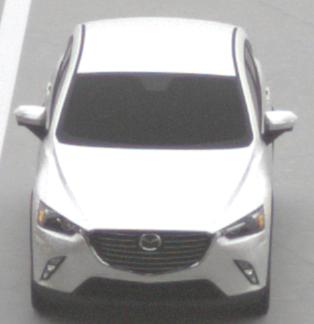
Make: Mazda
Model: CX-3 SKYACTIV-G 120
Detailed model: CX-3 (DK)
Model produced from: 2015/06
Model produced until: 2018/06
Doors: 5
Color: white
Road condition: dry road
Daytime: morning or afternoon
Contrast: low contrast